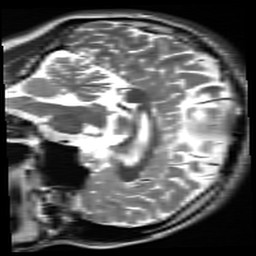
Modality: inplaneT2
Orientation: sagittal
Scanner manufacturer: siemens
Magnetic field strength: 3 T
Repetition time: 7.02 s
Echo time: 0.069 s